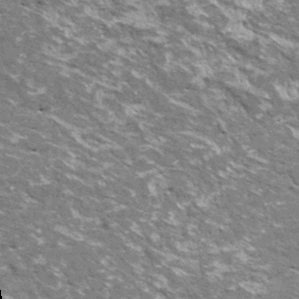
Label: frost